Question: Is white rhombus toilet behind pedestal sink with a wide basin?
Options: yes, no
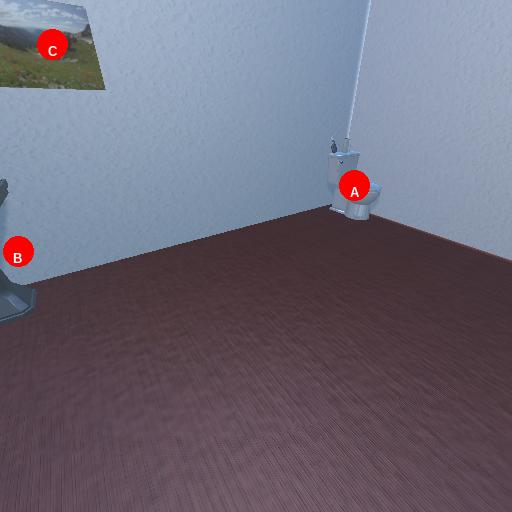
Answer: yes